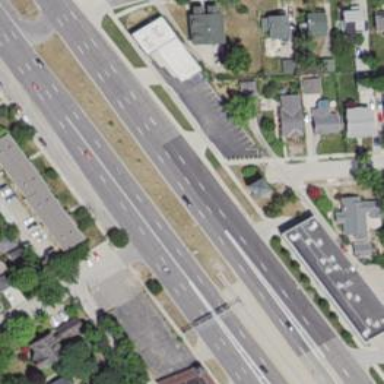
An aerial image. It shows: Primary road with asphalt surface.